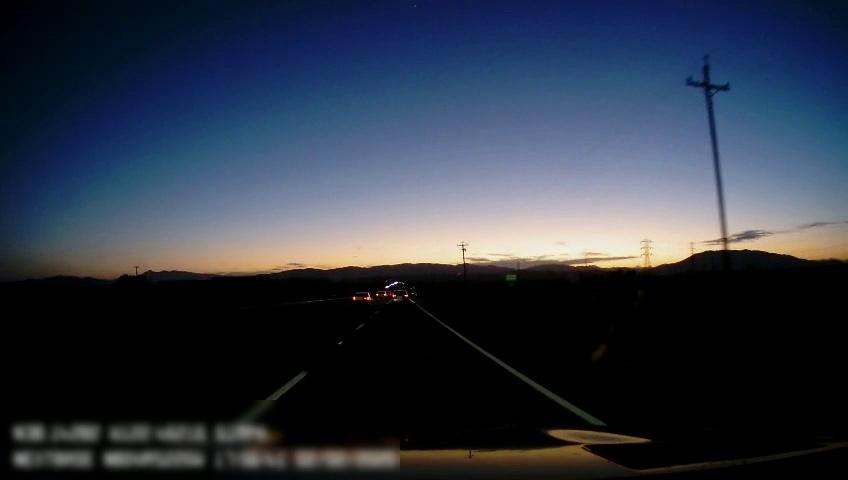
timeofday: Dusk/Dawn/Twilight
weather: Sunny
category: Drivable Space
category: Vehicles | SUV
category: Vehicles | SUV
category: Vehicles | Car
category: Lanes | Alternate Lane
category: Lanes | Current Lane
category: Lanes | Current Lane